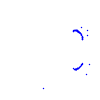
Particle: proton